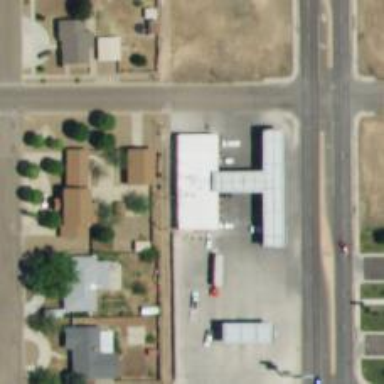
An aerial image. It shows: Convenience shop.